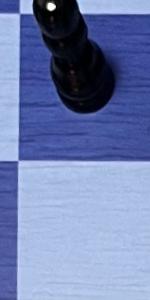
Label: Empty